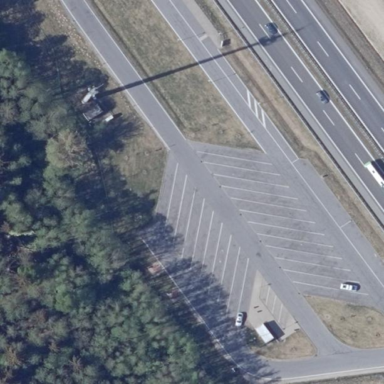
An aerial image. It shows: Rest area on the road.